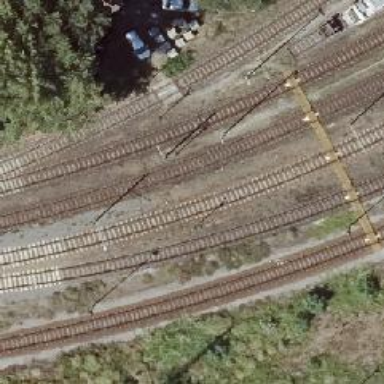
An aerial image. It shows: Railway signal.